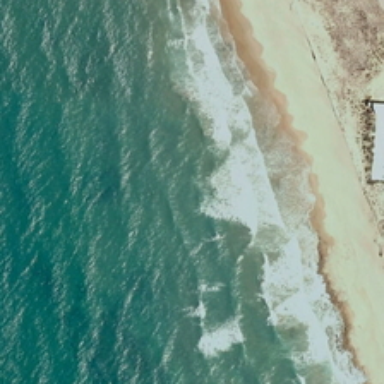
Yellow beach is near a piece of green ocean with white waves .